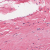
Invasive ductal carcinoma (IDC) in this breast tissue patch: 0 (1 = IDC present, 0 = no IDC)